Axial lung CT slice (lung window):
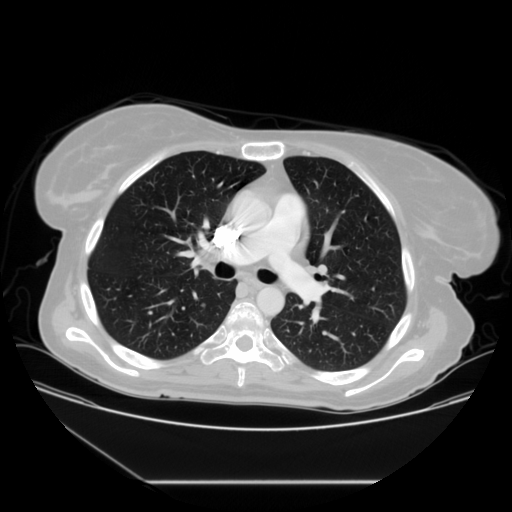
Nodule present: yes
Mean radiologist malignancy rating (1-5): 2